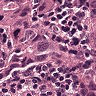
Metastatic tissue present: yes